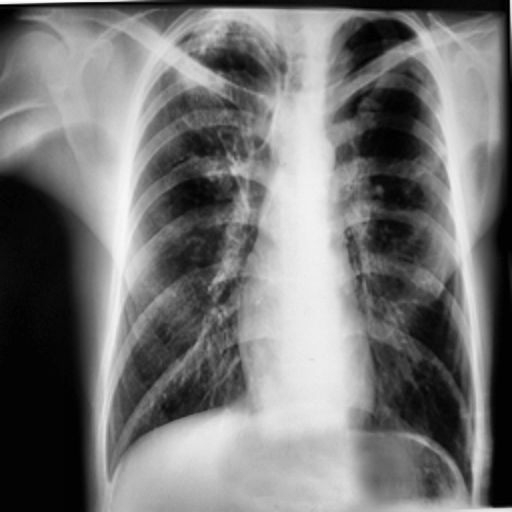
Finding: TUBERCULOSIS